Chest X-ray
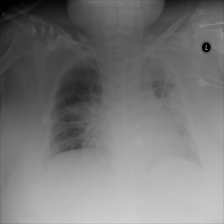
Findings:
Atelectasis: negative
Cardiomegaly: negative
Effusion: negative
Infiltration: positive
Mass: negative
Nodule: negative
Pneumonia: negative
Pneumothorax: negative
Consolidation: positive
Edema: negative
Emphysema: negative
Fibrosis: negative
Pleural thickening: negative
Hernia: negative